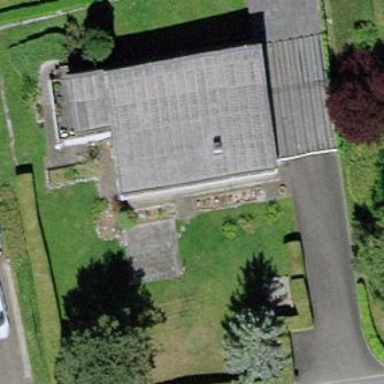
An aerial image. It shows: Simple house.